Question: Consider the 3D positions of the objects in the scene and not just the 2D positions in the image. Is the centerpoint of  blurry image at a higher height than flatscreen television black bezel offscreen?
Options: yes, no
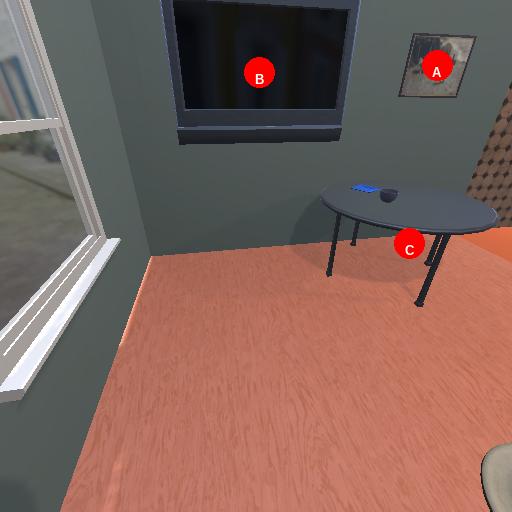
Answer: yes